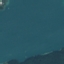
Land use / land cover: SeaLake